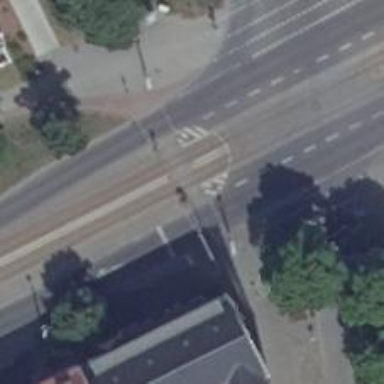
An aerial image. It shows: Railway crossing with traffic signals and lights.